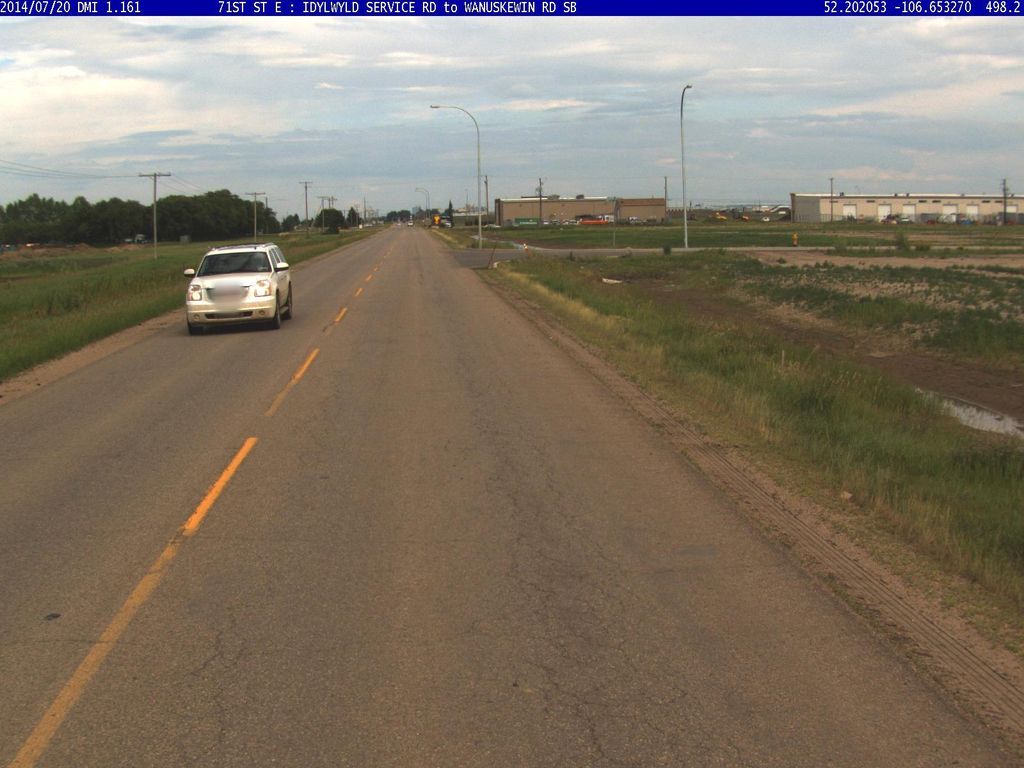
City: saskatoon